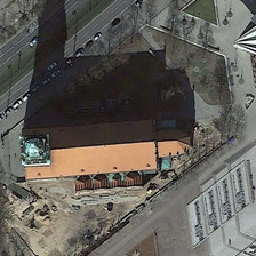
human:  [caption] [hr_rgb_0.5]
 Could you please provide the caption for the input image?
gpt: Church of solar mirror reflections.

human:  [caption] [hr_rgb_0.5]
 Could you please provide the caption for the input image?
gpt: Orderly traffic is on the road.

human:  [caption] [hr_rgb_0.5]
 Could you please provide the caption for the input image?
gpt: The reflection of the church in sunglasses.

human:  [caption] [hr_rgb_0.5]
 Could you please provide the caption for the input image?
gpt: The church is reflected in the sun.

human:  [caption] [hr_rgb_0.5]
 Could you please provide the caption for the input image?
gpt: The reflection of the church in sunglasses.